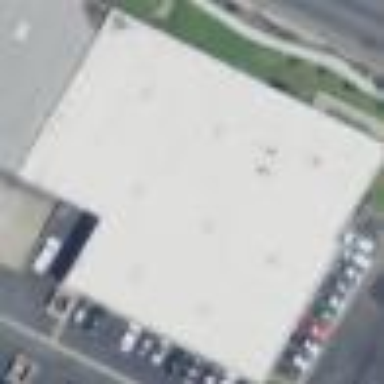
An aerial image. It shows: Warehouse building.